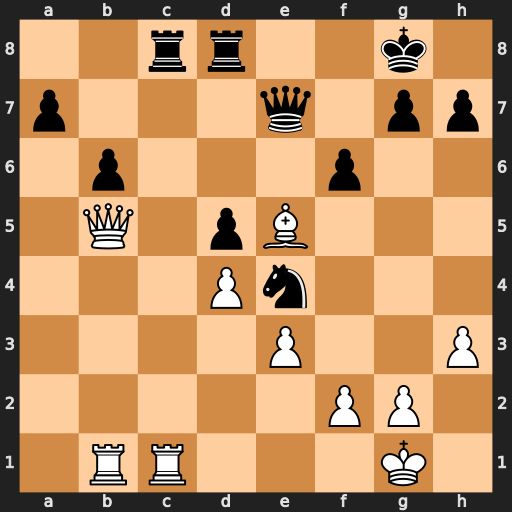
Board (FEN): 2rr2k1/p3q1pp/1p3p2/1Q1pB3/3Pn3/4P2P/5PP1/1RR3K1
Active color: w
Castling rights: -
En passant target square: -
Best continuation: Rxc8 Rxc8 Qxd5+ Qf7 Qxe4